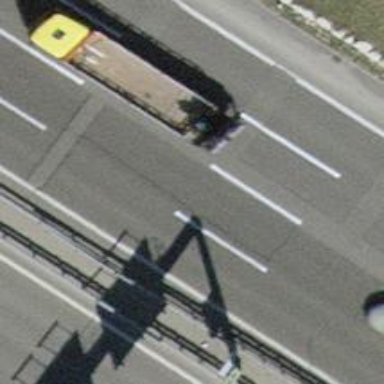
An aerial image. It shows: Asphalt motorway.